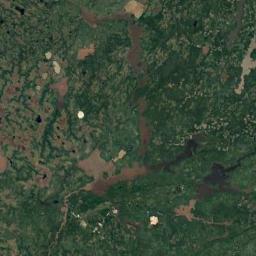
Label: wetland